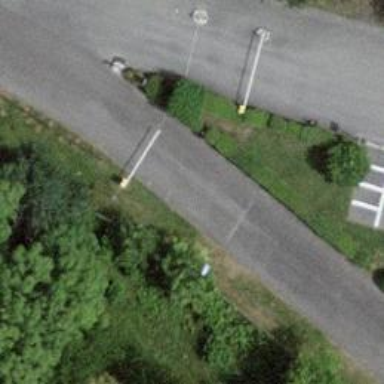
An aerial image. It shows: Lift gate barrier.